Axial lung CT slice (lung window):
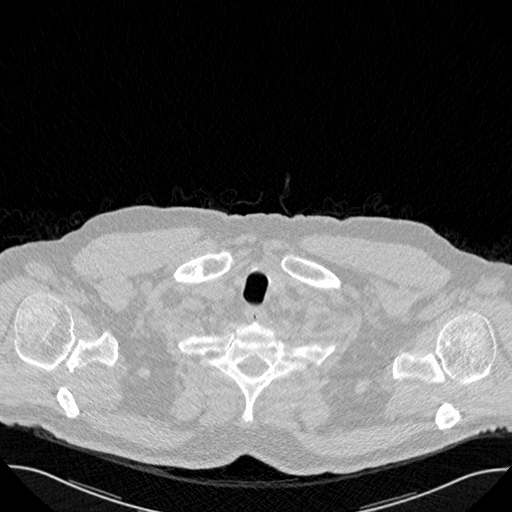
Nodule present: no